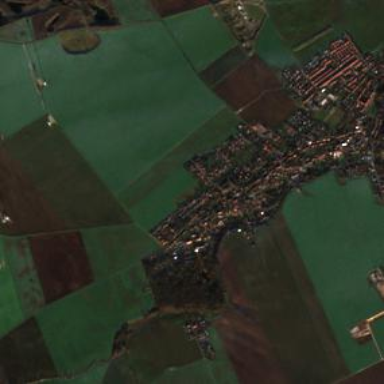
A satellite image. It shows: Village.